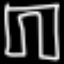
Label: pants